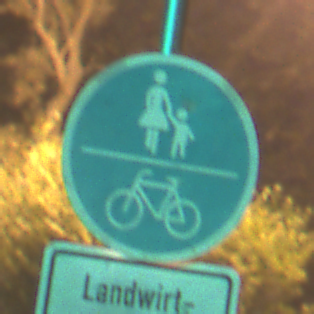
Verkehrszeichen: GemeinsamerGehUndRadweg
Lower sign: BesondereFahrzeugeUndTransportgueter6
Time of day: Night
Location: Outdoor (Urban)
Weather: PartlyCloudy
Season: NotSpecified
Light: Artificial